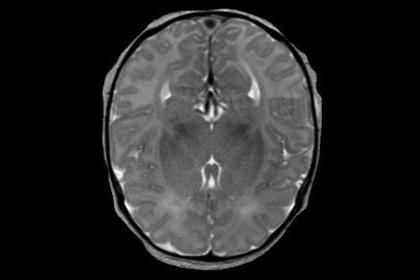
Label: notumor